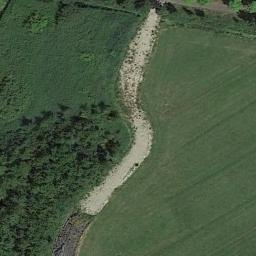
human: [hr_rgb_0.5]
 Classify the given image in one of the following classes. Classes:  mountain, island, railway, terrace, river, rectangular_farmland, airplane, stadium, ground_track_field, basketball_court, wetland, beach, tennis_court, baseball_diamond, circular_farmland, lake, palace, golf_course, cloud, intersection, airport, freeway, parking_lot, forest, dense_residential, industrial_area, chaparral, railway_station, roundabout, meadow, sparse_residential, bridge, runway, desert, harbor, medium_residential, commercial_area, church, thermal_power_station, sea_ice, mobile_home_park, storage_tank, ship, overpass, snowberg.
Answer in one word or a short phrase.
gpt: meadow